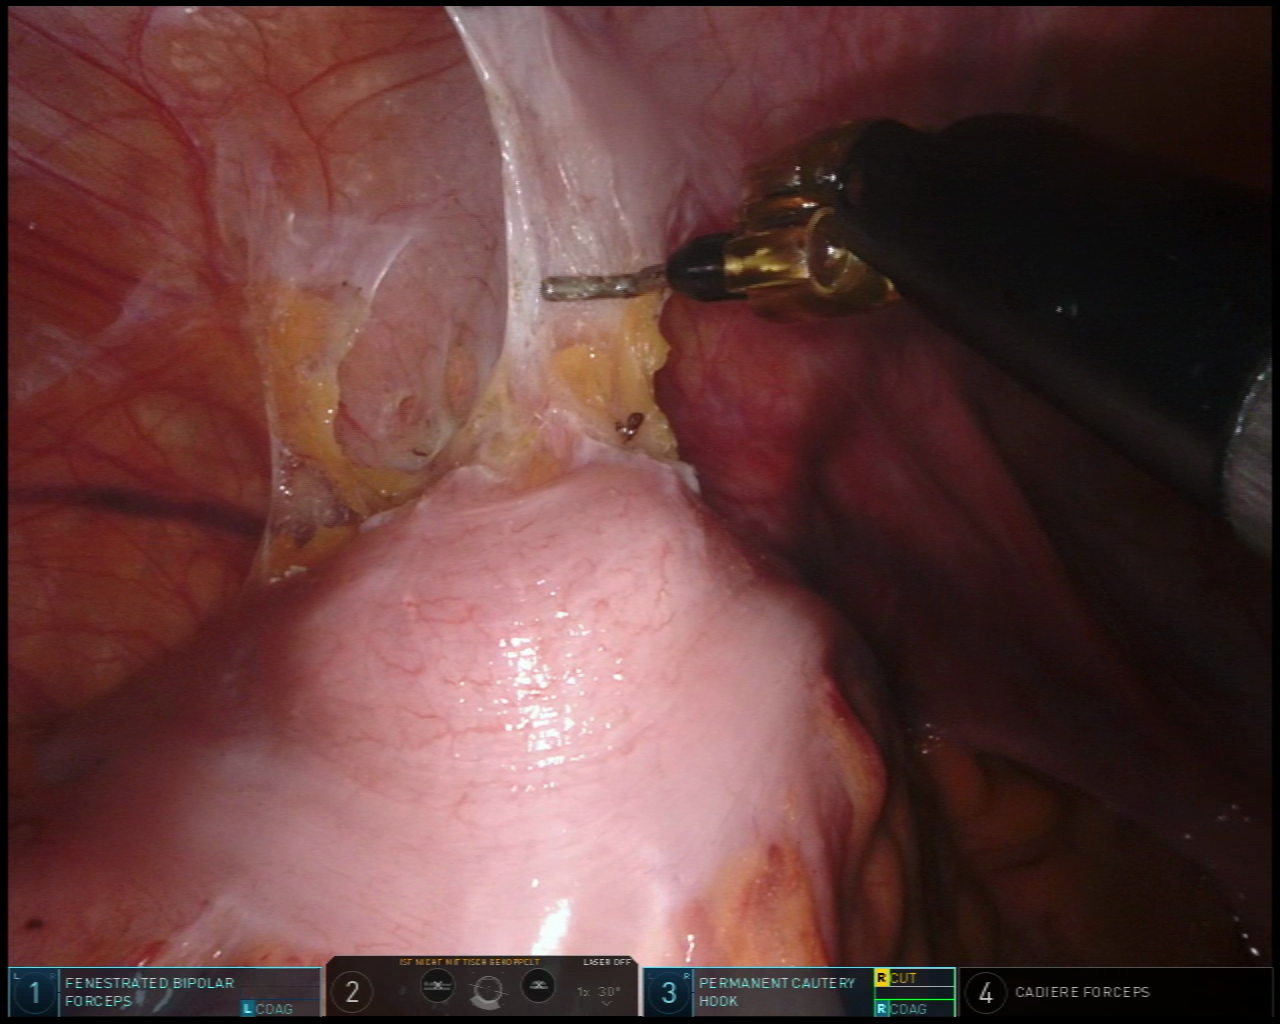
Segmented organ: colon
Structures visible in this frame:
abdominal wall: yes
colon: yes
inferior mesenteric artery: no
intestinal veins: no
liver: no
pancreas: no
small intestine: no
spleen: no
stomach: no
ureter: no
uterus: no
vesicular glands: no